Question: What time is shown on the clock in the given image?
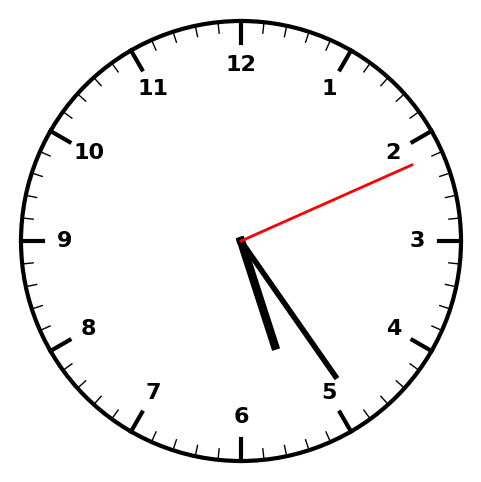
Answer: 05:24:11